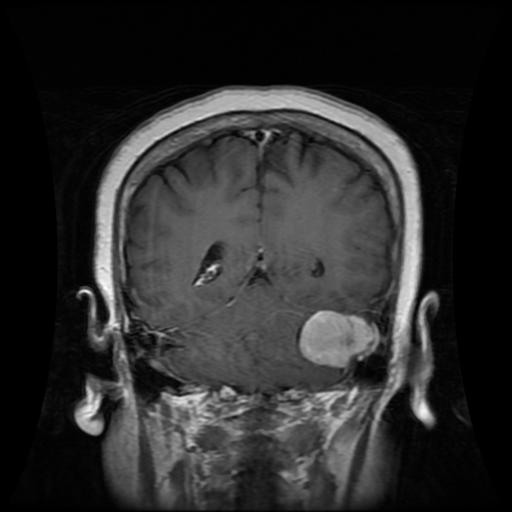
Label: meningioma